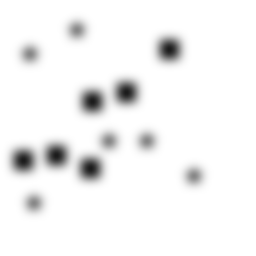
Squares: 6
Triangles: 0
Stars: 6
Total shapes: 12